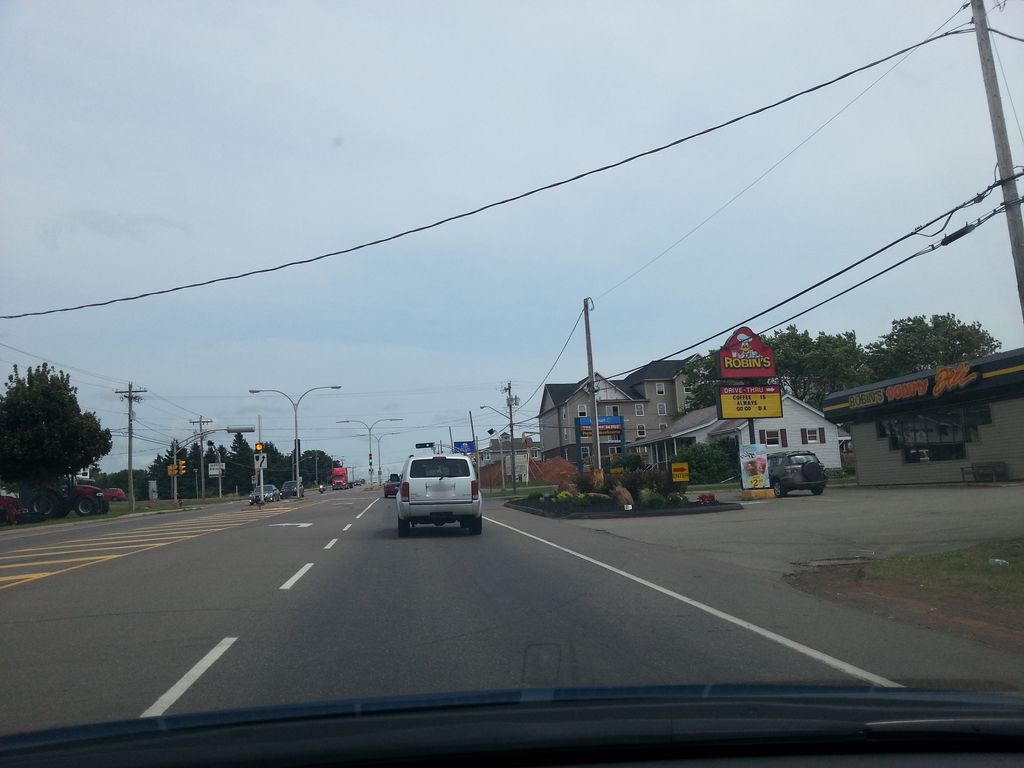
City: charlottetown